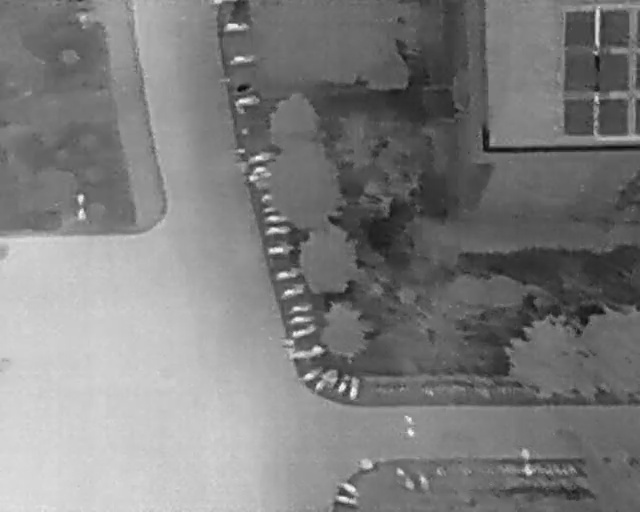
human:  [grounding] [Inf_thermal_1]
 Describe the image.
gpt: In the satellite image, there is  <ref>5 small bicycle </ref> <box>[[53, 75, 57, 76, 15], [54, 93, 55, 98, 31], [53, 95, 54, 100, 14], [51, 73, 55, 75, 27], [48, 70, 49, 74, 144]]</box> located at bottom,  <ref>4 medium bicycle </ref> <box>[[46, 65, 48, 72, 171], [46, 62, 48, 67, 157], [45, 54, 46, 59, 163], [42, 45, 44, 51, 174]]</box> located at center,  <ref>2 medium bicycle </ref> <box>[[36, 2, 37, 7, 2], [37, 8, 38, 14, 169]]</box> located at top,  <ref>1 small bicycle </ref> <box>[[38, 16, 39, 22, 2]]</box> located at top,  <ref>5 small bicycle </ref> <box>[[46, 60, 47, 64, 171], [44, 51, 45, 55, 171], [46, 58, 47, 62, 174], [42, 42, 44, 47, 2], [42, 39, 43, 44, 2]]</box> located at center,  <ref>2 small person </ref> <box>[[62, 81, 64, 82, 2], [62, 83, 65, 85, 2]]</box> located at bottom.